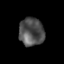
Tissue: lung
Cell type: Epithelial cells
Senescence score: 0.1606
Nuclear area (px): 685
Mean DAPI intensity: 80.889